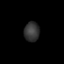
Tissue: prostate
Cell type: T cells
Senescence score: 0.3175
Nuclear area (px): 294
Mean DAPI intensity: 52.99